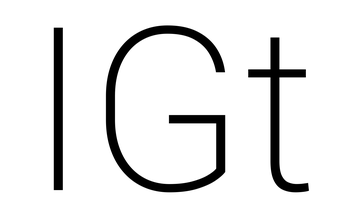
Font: Roboto_ExtraLight